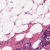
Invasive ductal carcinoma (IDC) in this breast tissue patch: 1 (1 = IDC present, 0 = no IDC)